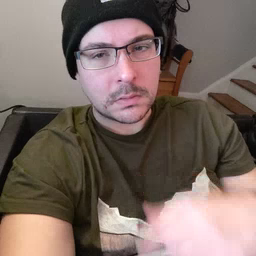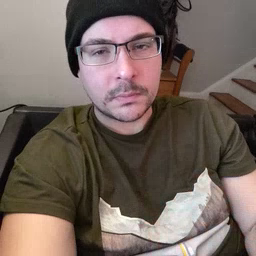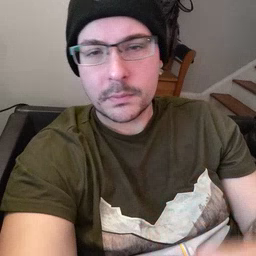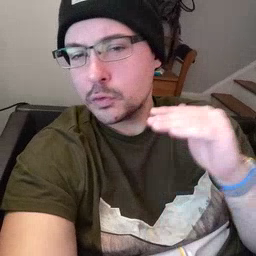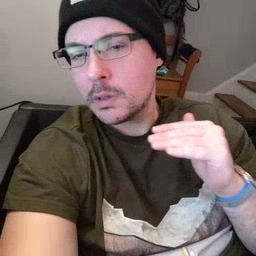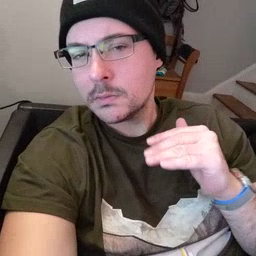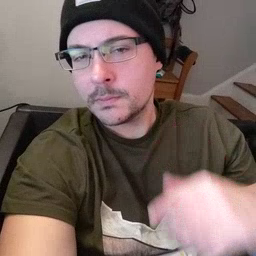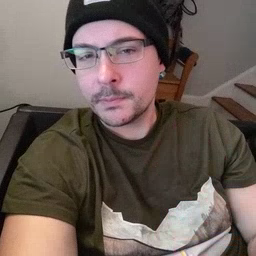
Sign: child